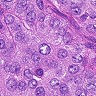
Metastatic tissue present: yes